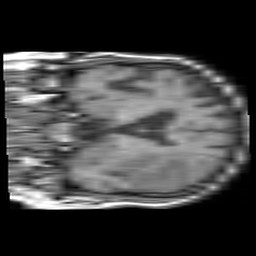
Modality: T1w
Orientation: coronal
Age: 82
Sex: female
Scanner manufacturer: philips
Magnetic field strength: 1.5 T
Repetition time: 0.1808 s
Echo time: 0.001853 s